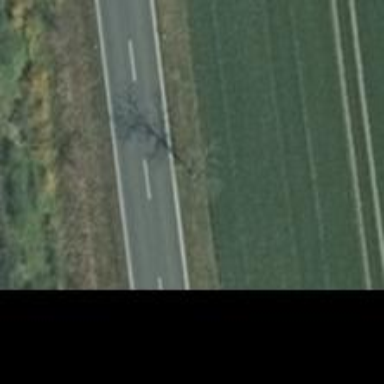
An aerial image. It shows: Avenue of trees.